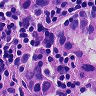
Metastatic tissue present: yes